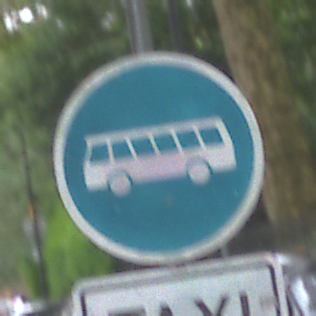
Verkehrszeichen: Busssonderstreifen
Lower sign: BesondereFahrzeugeUndTransportgueter1
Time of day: MorningAfternoon
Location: Outdoor (Urban)
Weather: Overcast
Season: NotSpecified
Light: Natural